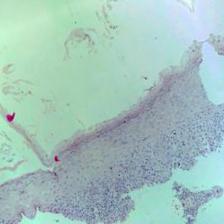
Diagnosis: Normal